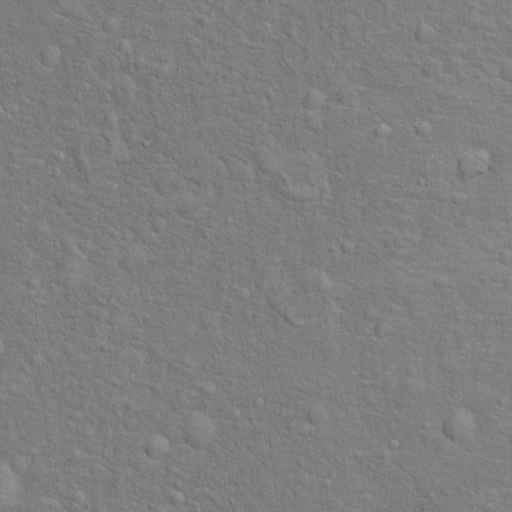
Classes present: Background